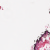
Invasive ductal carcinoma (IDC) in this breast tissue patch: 0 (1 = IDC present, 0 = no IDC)